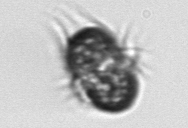
Label: Mesodinium